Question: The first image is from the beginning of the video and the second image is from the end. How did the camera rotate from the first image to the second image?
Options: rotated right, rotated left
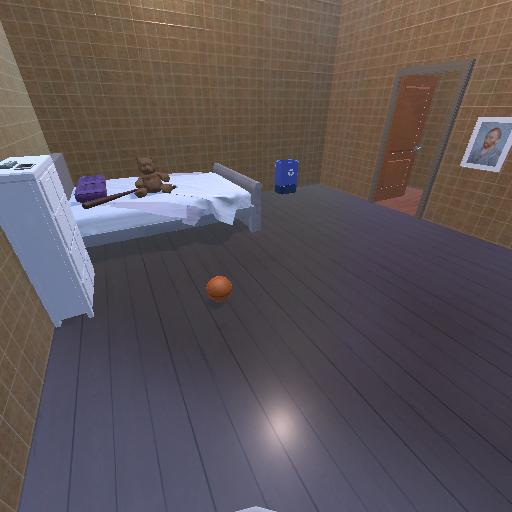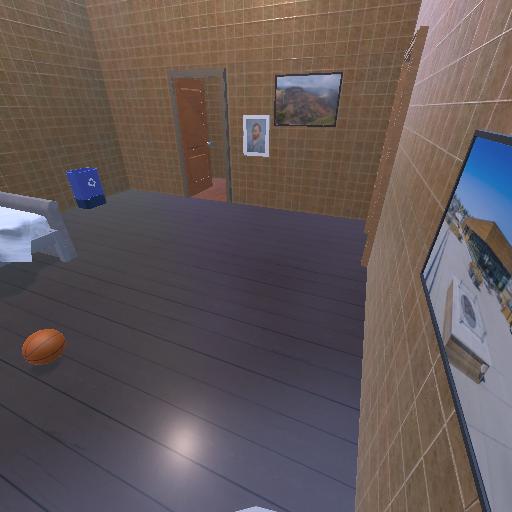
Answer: rotated right